Interaction volume radius: 5 \u00c5
Interaction volume height: 15 \u00c5
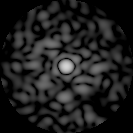
Disorder parameter: 0.8069